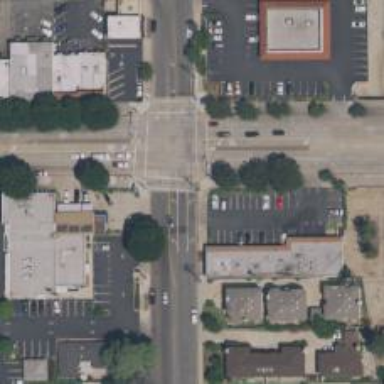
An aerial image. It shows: Solid stop line on the road.